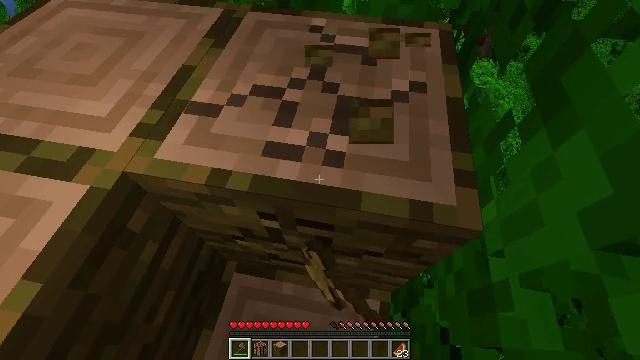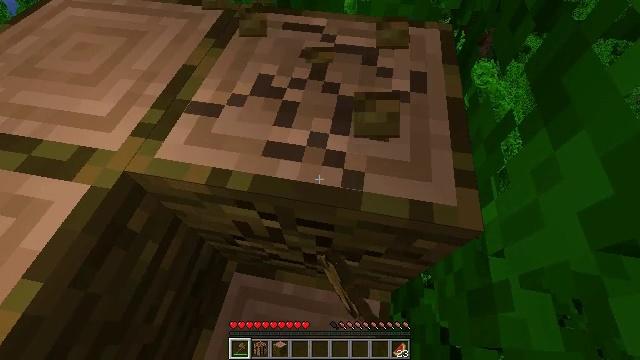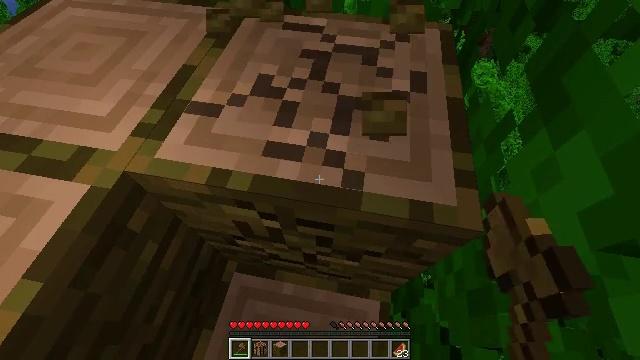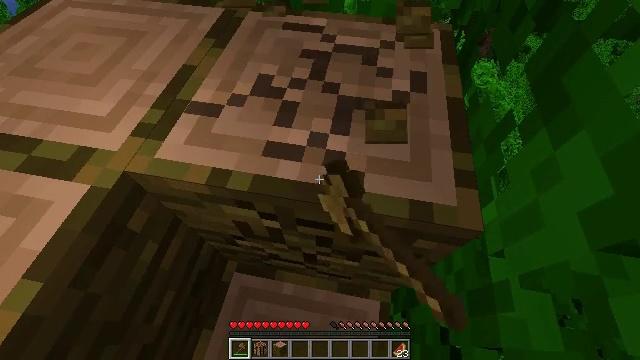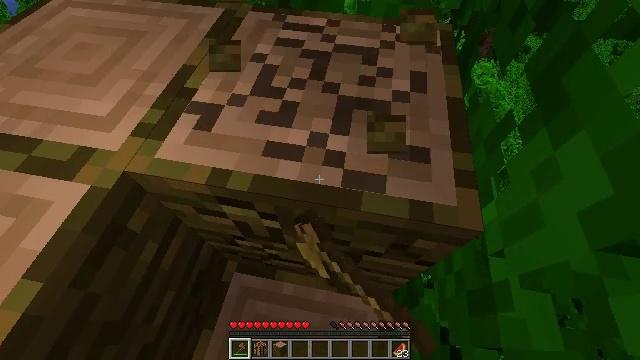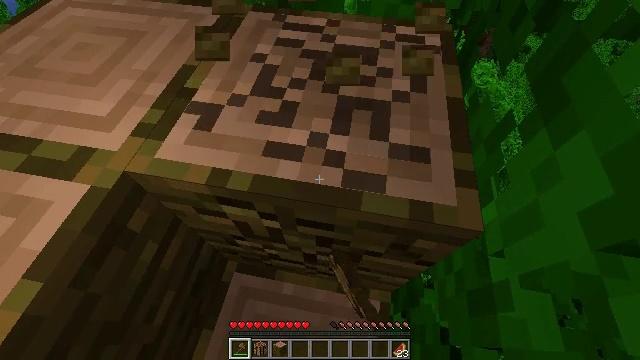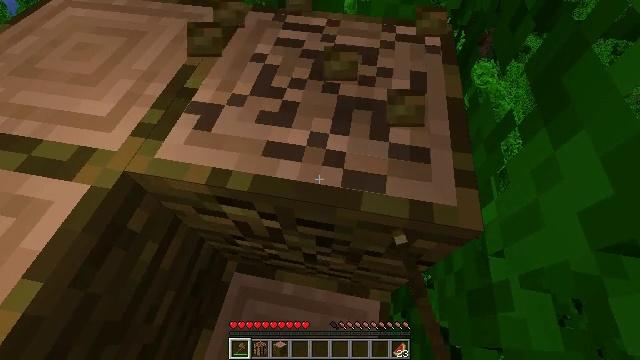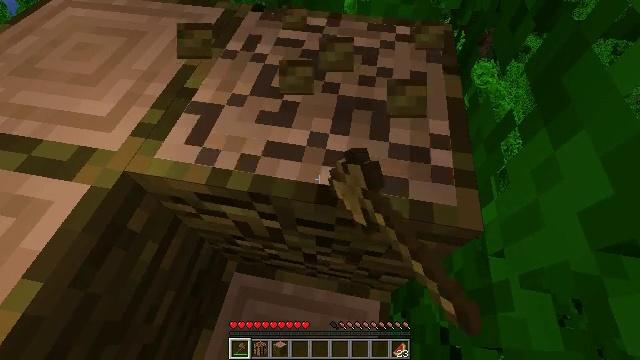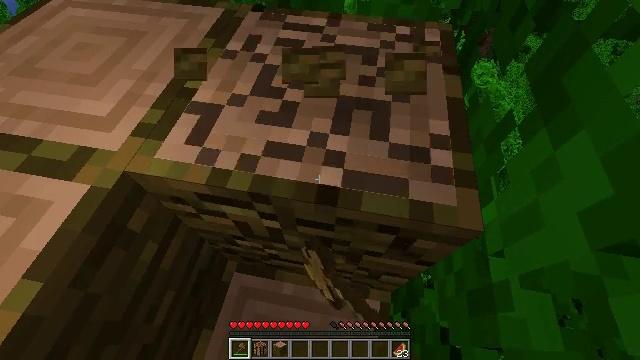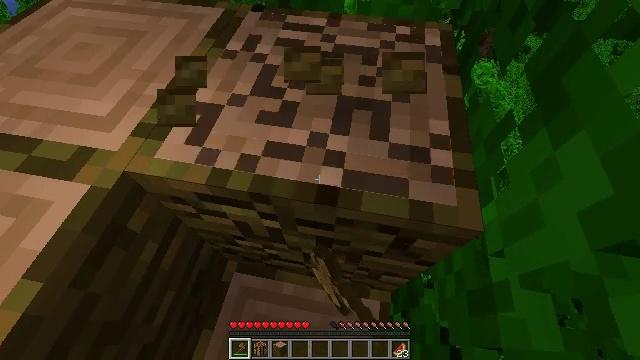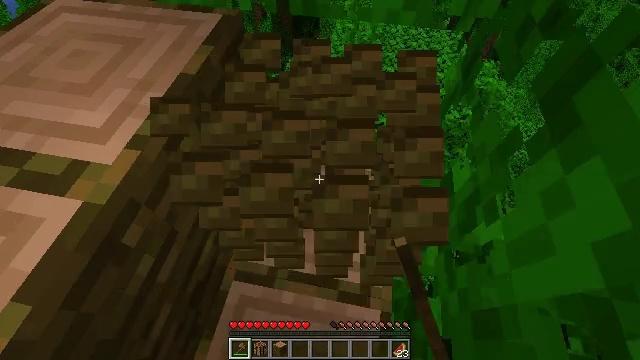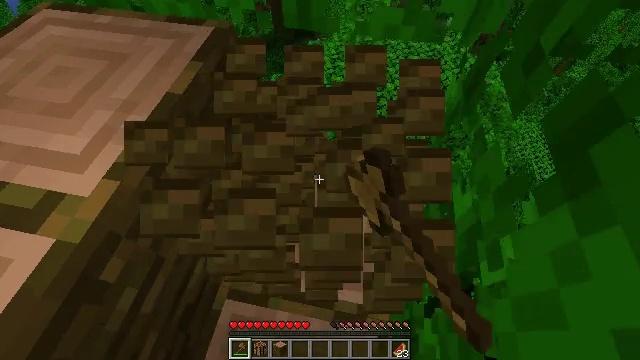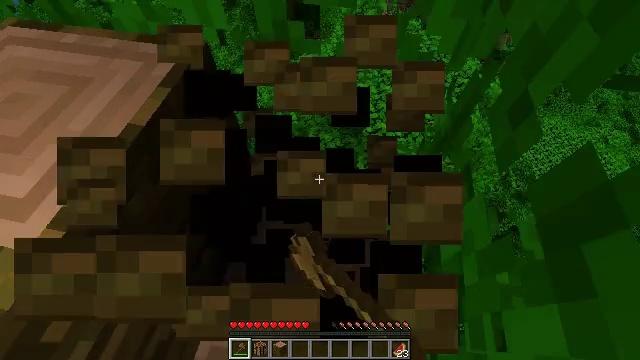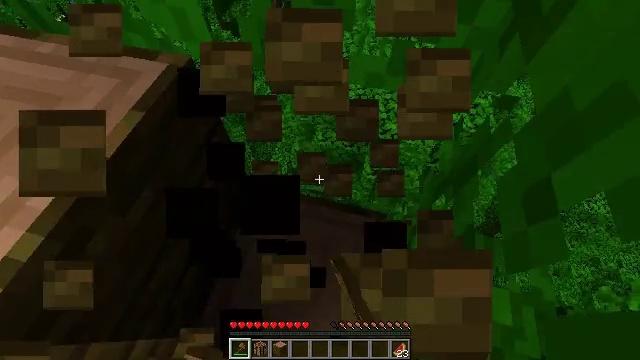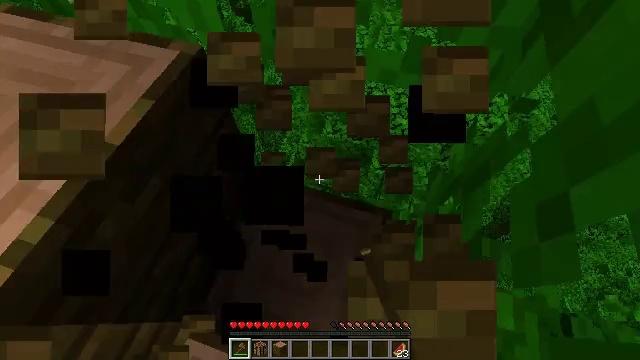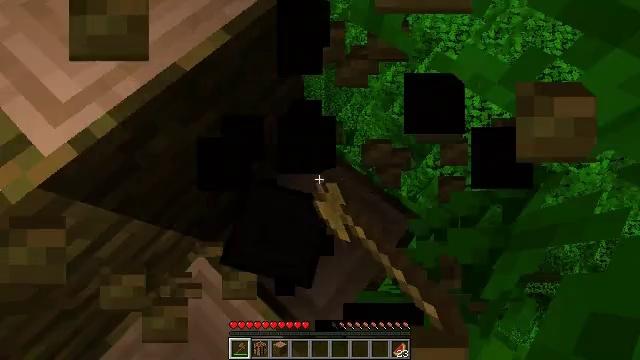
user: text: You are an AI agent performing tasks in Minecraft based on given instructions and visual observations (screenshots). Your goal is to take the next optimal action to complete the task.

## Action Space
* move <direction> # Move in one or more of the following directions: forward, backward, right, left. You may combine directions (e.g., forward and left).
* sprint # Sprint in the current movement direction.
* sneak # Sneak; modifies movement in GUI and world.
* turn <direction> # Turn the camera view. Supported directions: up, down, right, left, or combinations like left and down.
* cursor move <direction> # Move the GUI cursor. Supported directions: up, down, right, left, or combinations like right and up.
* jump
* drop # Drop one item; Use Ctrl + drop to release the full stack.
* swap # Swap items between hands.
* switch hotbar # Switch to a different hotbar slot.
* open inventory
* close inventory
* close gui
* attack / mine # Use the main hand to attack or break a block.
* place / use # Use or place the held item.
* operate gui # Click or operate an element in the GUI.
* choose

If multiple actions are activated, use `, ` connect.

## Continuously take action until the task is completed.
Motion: motion action
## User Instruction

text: Collect the jungle log for building.
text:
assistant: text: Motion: attack / mine
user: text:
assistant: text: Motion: attack / mine
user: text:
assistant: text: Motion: attack / mine
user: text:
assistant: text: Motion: attack / mine
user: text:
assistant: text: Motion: attack / mine
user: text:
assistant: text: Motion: attack / mine
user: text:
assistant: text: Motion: attack / mine
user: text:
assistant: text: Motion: attack / mine
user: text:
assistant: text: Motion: attack / mine
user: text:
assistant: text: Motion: move forward, attack / mine
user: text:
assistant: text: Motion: move forward and move right, attack / mine
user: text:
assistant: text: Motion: move forward and move right, attack / mine
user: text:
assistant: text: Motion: move right, turn left and down, attack / mine
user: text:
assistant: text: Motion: turn left and down, attack / mine
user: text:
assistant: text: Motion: turn left and down, attack / mine
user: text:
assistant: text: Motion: turn left and down, attack / mine
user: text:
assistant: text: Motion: turn left and down, attack / mine
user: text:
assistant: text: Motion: turn left, attack / mine
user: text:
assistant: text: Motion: attack / mine
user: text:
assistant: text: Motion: attack / mine
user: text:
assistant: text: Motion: attack / mine
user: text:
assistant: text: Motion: attack / mine
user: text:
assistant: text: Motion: attack / mine
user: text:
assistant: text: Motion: move left, attack / mine
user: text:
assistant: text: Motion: move left, attack / mine
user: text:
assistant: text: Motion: attack / mine
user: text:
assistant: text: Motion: attack / mine
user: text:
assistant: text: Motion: attack / mine
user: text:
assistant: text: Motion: attack / mine
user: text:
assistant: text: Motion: attack / mine